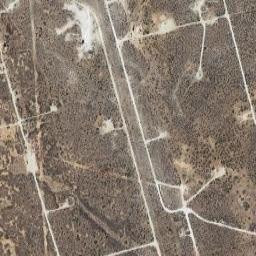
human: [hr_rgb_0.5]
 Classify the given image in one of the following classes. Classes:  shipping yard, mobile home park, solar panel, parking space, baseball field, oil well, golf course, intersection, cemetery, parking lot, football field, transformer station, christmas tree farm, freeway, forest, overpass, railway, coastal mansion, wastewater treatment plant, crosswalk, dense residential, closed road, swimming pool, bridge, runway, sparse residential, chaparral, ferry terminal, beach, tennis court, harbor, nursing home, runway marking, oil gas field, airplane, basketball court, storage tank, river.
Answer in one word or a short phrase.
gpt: oil gas field